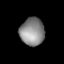
Tissue: lung
Cell type: Epithelial cells
Senescence score: 0.5626
Nuclear area (px): 666
Mean DAPI intensity: 136.628